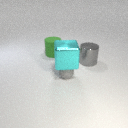
small gray rubber sphere below large cyan metal cube